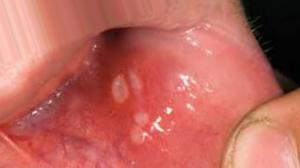
Condition: Mouth Ulcer